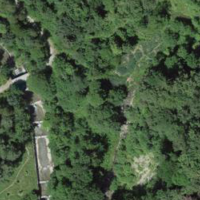
EUNIS habitat code: 41
Species observed at this site:
Rana temporaria
Helix pomatia